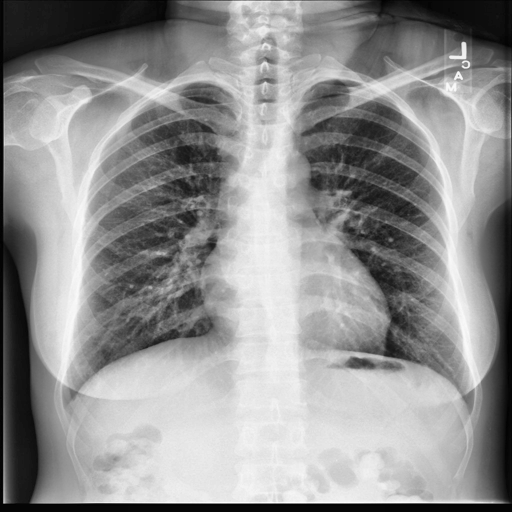
Finding: NORMAL